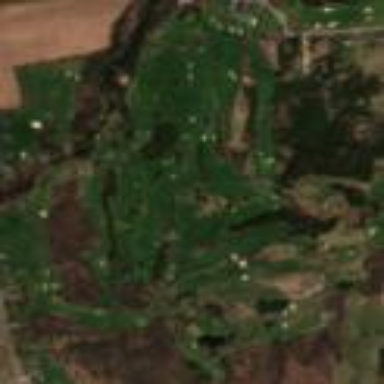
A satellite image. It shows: Golf course surrounded by greenery.